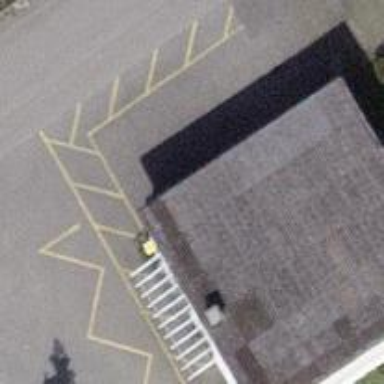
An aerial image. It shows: Post box is visible.